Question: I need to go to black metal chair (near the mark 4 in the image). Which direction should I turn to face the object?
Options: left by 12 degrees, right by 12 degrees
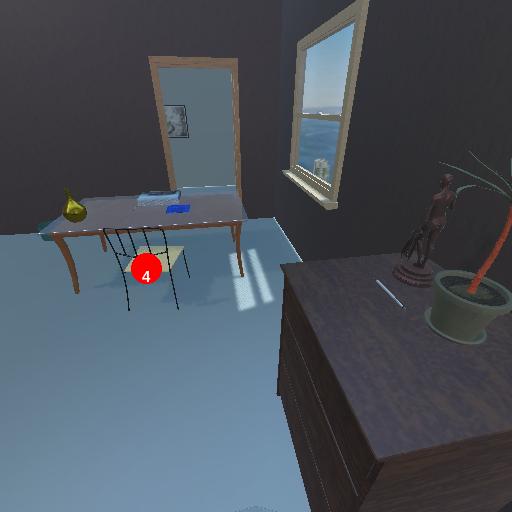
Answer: left by 12 degrees